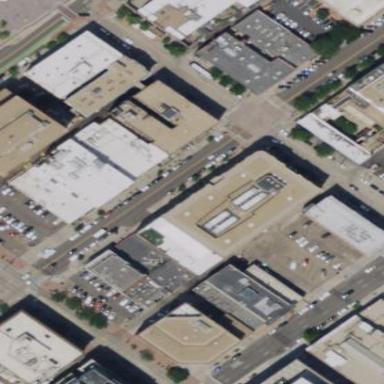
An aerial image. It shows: Commercial building with brown roof.